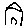
Label: house